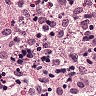
Metastatic tissue present: no